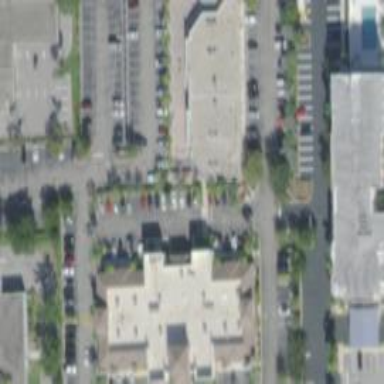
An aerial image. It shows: Parking space is available.